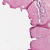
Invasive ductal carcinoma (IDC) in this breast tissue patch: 0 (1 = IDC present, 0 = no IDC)